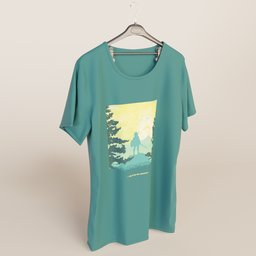
Label: people